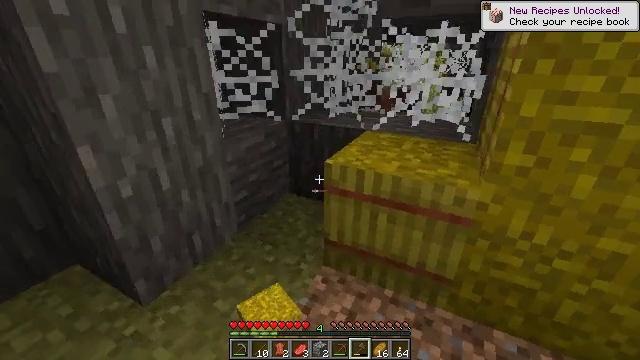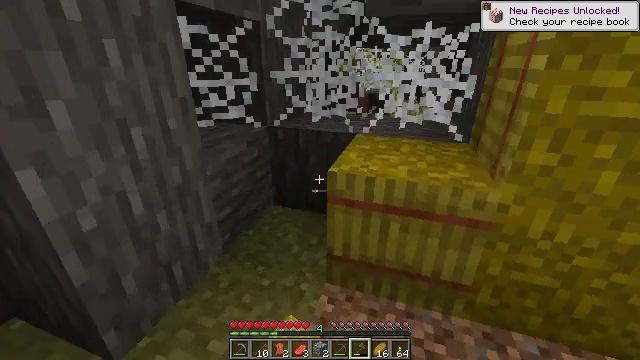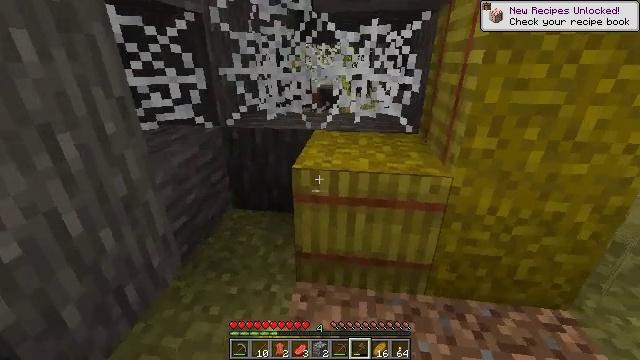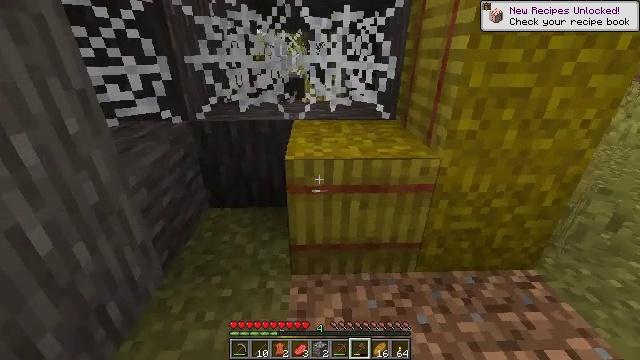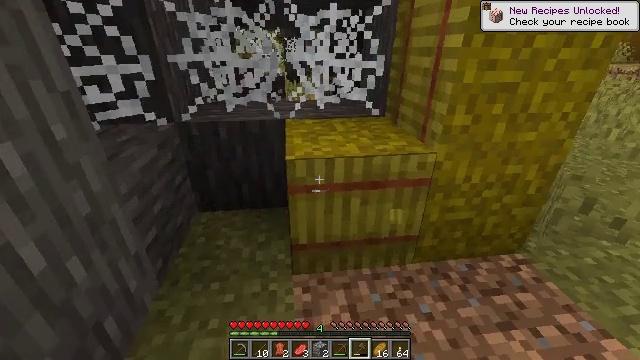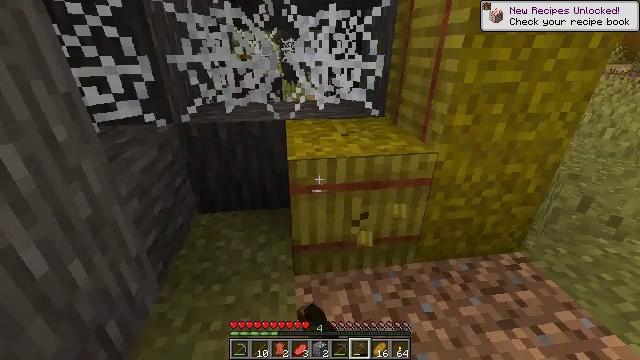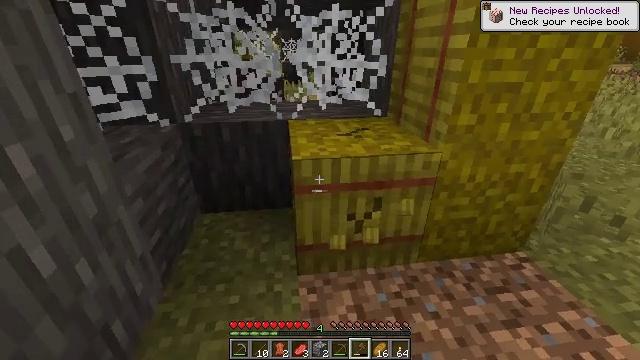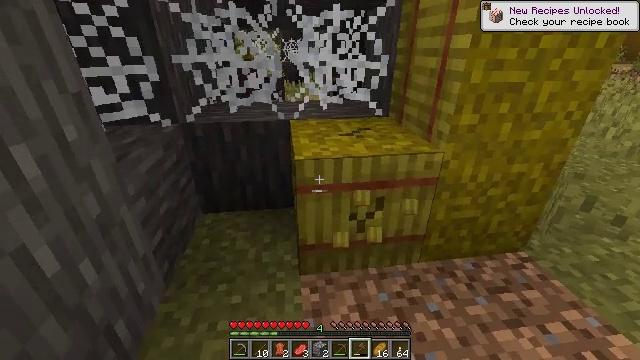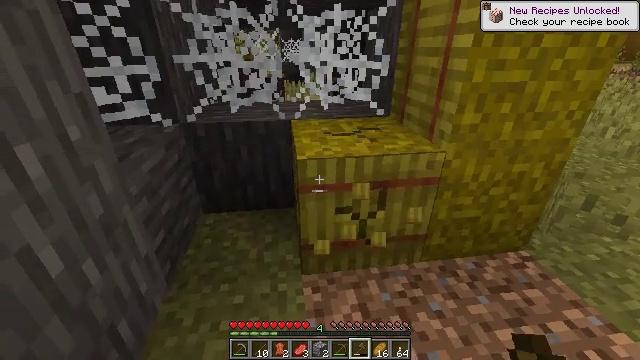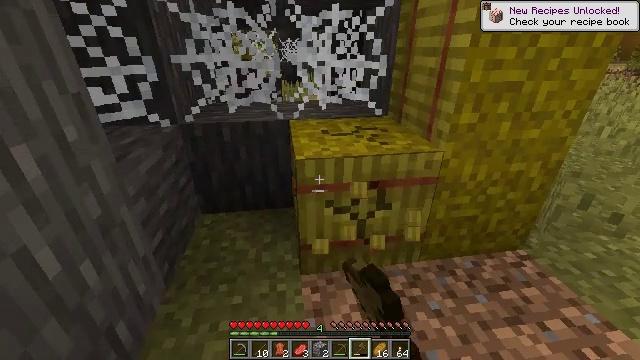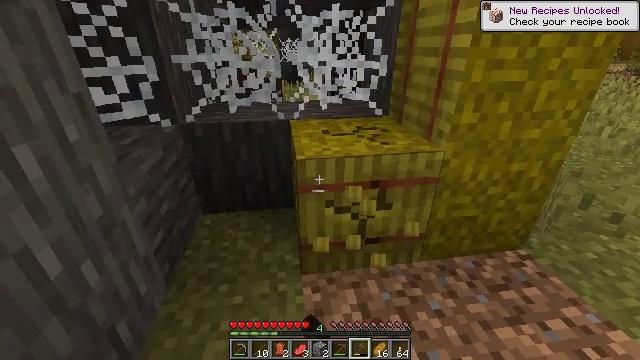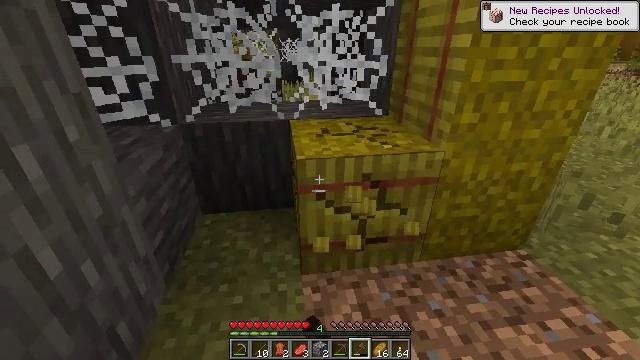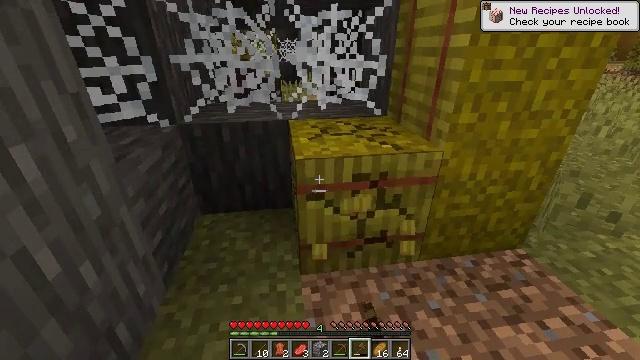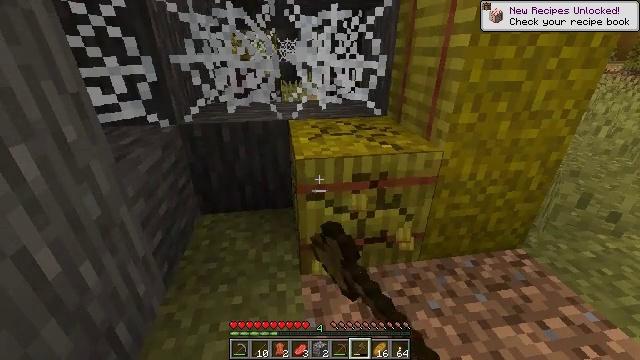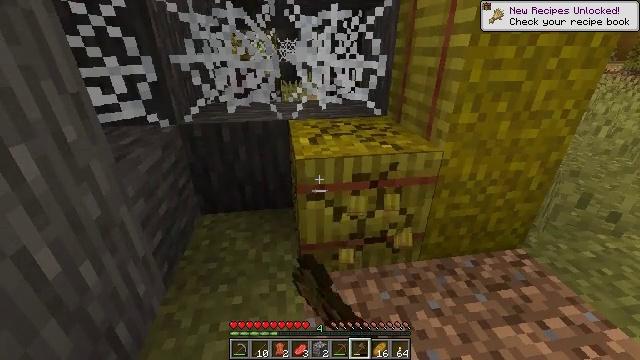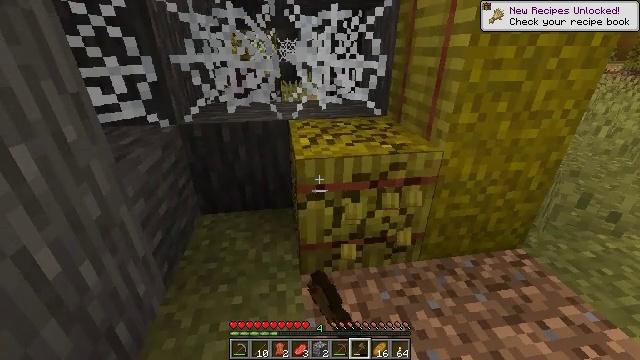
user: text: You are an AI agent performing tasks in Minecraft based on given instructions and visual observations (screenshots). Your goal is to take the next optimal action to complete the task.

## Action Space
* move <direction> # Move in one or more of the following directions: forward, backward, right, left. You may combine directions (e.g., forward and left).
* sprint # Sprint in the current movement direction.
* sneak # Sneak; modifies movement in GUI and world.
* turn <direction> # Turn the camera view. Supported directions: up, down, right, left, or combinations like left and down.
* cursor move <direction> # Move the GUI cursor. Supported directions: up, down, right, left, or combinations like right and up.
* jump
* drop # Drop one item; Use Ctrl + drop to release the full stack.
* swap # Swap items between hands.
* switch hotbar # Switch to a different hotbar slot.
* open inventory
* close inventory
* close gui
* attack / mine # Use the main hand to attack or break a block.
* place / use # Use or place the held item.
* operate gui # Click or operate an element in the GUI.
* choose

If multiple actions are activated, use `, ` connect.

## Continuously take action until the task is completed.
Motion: motion action
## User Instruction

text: Harvest hay blocks from the village.
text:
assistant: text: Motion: move forward and move left, turn right
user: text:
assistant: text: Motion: move left, turn right
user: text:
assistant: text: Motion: turn right and down
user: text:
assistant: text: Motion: turn right, attack / mine
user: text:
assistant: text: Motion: attack / mine
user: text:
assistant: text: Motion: attack / mine
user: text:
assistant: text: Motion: attack / mine
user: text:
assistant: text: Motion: attack / mine
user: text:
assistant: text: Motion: attack / mine
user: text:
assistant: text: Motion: attack / mine
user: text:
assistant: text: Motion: attack / mine
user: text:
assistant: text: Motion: attack / mine
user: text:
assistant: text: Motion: attack / mine
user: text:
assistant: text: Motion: attack / mine
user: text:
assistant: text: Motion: attack / mine
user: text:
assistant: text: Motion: attack / mine
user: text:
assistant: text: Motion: attack / mine
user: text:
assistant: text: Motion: attack / mine
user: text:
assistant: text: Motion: attack / mine
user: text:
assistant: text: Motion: attack / mine
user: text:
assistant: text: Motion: attack / mine
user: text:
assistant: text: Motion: attack / mine
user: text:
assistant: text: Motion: turn right, attack / mine
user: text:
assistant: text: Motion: turn right, attack / mine
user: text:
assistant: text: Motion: turn right, attack / mine
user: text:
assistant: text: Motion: turn right and up, attack / mine
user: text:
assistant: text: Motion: turn right, attack / mine
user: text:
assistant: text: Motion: attack / mine
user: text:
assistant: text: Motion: attack / mine
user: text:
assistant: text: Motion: attack / mine